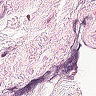
Metastatic tissue present: no